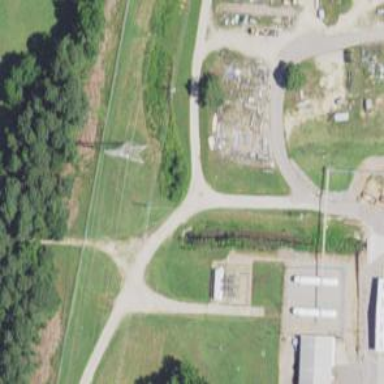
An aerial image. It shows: Power tower.